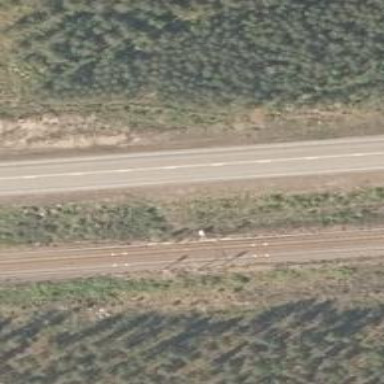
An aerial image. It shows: Railway signal.